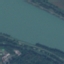
Land use / land cover class: River